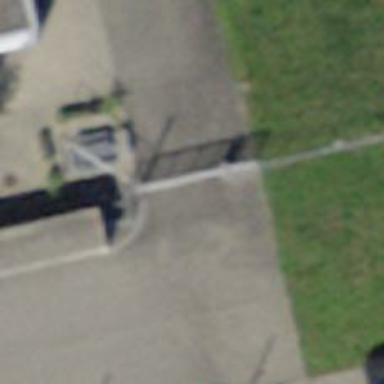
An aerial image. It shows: Gate.